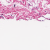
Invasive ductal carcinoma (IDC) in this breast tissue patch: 0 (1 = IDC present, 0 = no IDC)